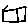
Label: house